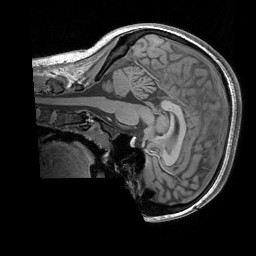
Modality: T1w
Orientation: sagittal
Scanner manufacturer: siemens
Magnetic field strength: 3 T
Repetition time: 1.83 s
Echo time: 0.00303 s